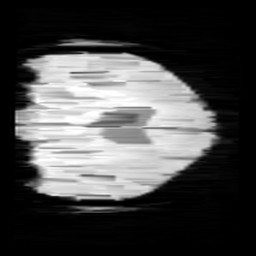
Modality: minIP
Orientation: coronal
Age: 11
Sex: female
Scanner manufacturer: siemens
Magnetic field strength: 3 T
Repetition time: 0.027 s
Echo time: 0.02 s